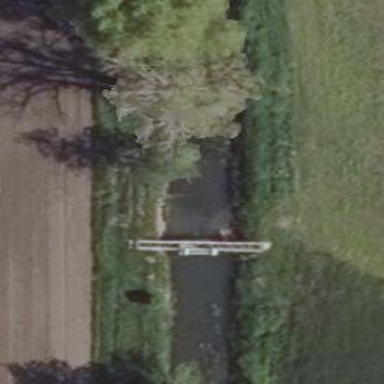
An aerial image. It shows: Weir along the waterway.